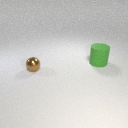
large green rubber cylinder to the right of small brown metal sphere